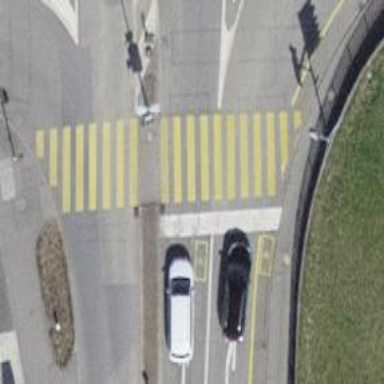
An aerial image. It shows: Crossing with traffic signals.